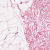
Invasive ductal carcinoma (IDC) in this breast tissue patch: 0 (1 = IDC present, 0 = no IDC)